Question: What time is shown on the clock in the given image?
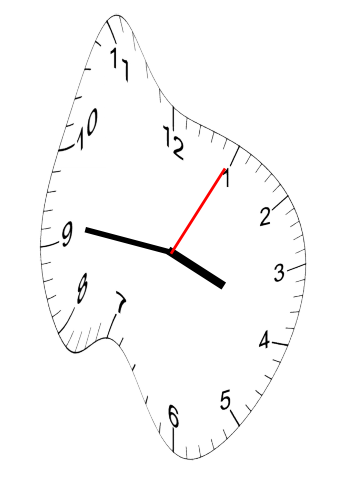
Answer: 03:46:05